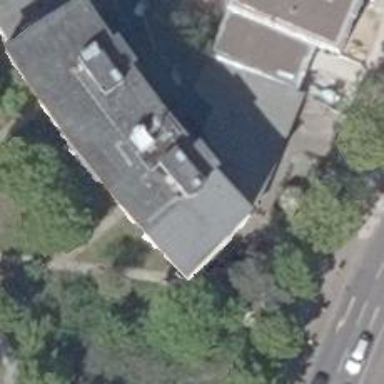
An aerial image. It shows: Pub.